Question: I am trying to practice the examples in the book "mining the social web". Unlike the applications I had created in twitter and facebook, the Oauth token and secret in the linkedin never show up. I only see my 'client ID' and 'client secret'.
by the way, since I do not have any personal url, can someone explain to me what is the appropriate URL I should enter? In the twitter and facebook applications, I just randomly entered some URL, like www.twitter.com, and it worked. In this application for linkedin, I entered www.linkedin.com, but no Oauth token comes out.
I know this question is too basic for you guys, sorry for posting this. I did google the solution for a while, but it seems like no one has ever posted this question.

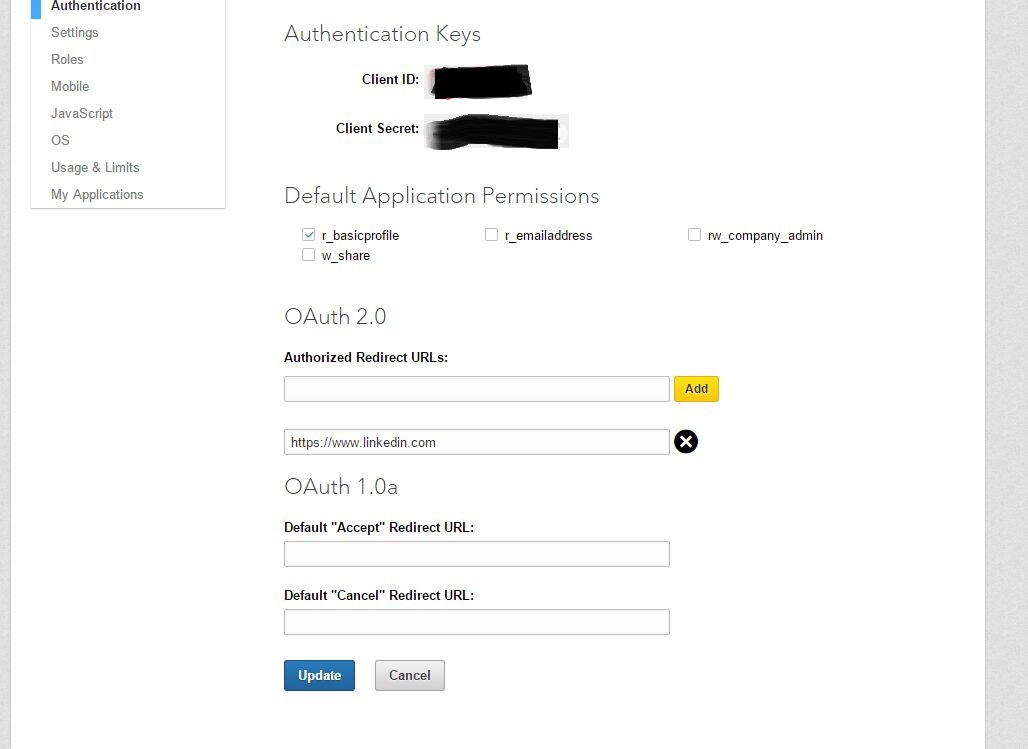
Answer: You can't directly get an 'OAuth Token'. You have to follow the authentication procedure to receive an 'OAuth Token'.
1. Configure your LinkedIn application with a valid callback url which your server is listening to.
2. Request an Authorization Code
3. Exchange Authorization Code for a Request Token
This LinkedIn link will help you on what parameters to send in each request and the URL for the same.
<URL>